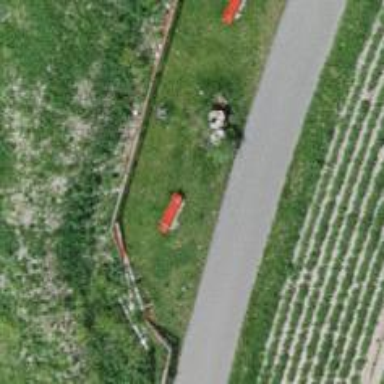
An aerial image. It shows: Red bench.